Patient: sex M, age 57
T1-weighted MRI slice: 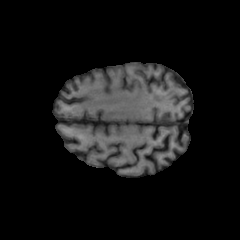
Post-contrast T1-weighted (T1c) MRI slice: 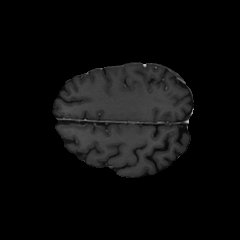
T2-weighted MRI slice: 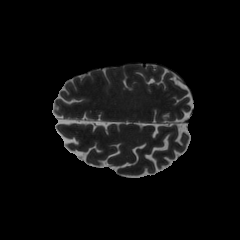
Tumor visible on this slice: no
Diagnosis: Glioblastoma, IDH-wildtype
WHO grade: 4